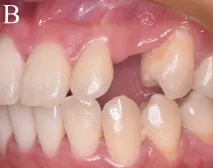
The preoperative clinical data and CAD fabrication of the ideal prosthetic. The frontal view.
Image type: medical_photograph (oral_photograph)